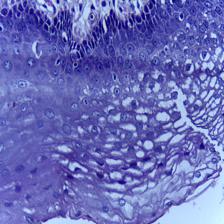
Diagnosis: Normal